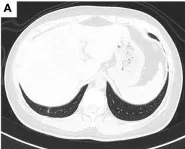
2020-9-16 CT scan: The original metastatic tumor in the right lower lobe of the lung disappeared.
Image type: radiology (ct)